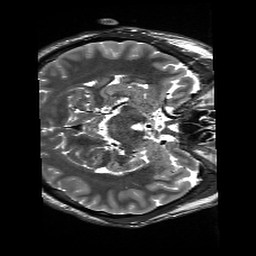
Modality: T2w
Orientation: axial
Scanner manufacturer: siemens
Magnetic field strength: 3 T
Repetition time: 13.52 s
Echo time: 0.088 s